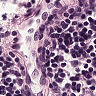
Metastatic tissue present: no